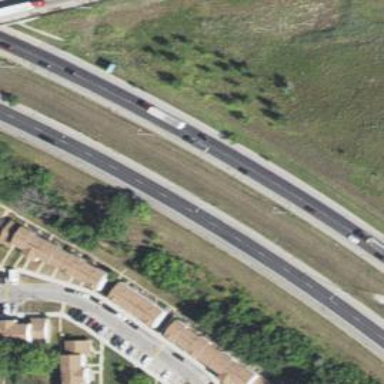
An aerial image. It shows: Motorway.